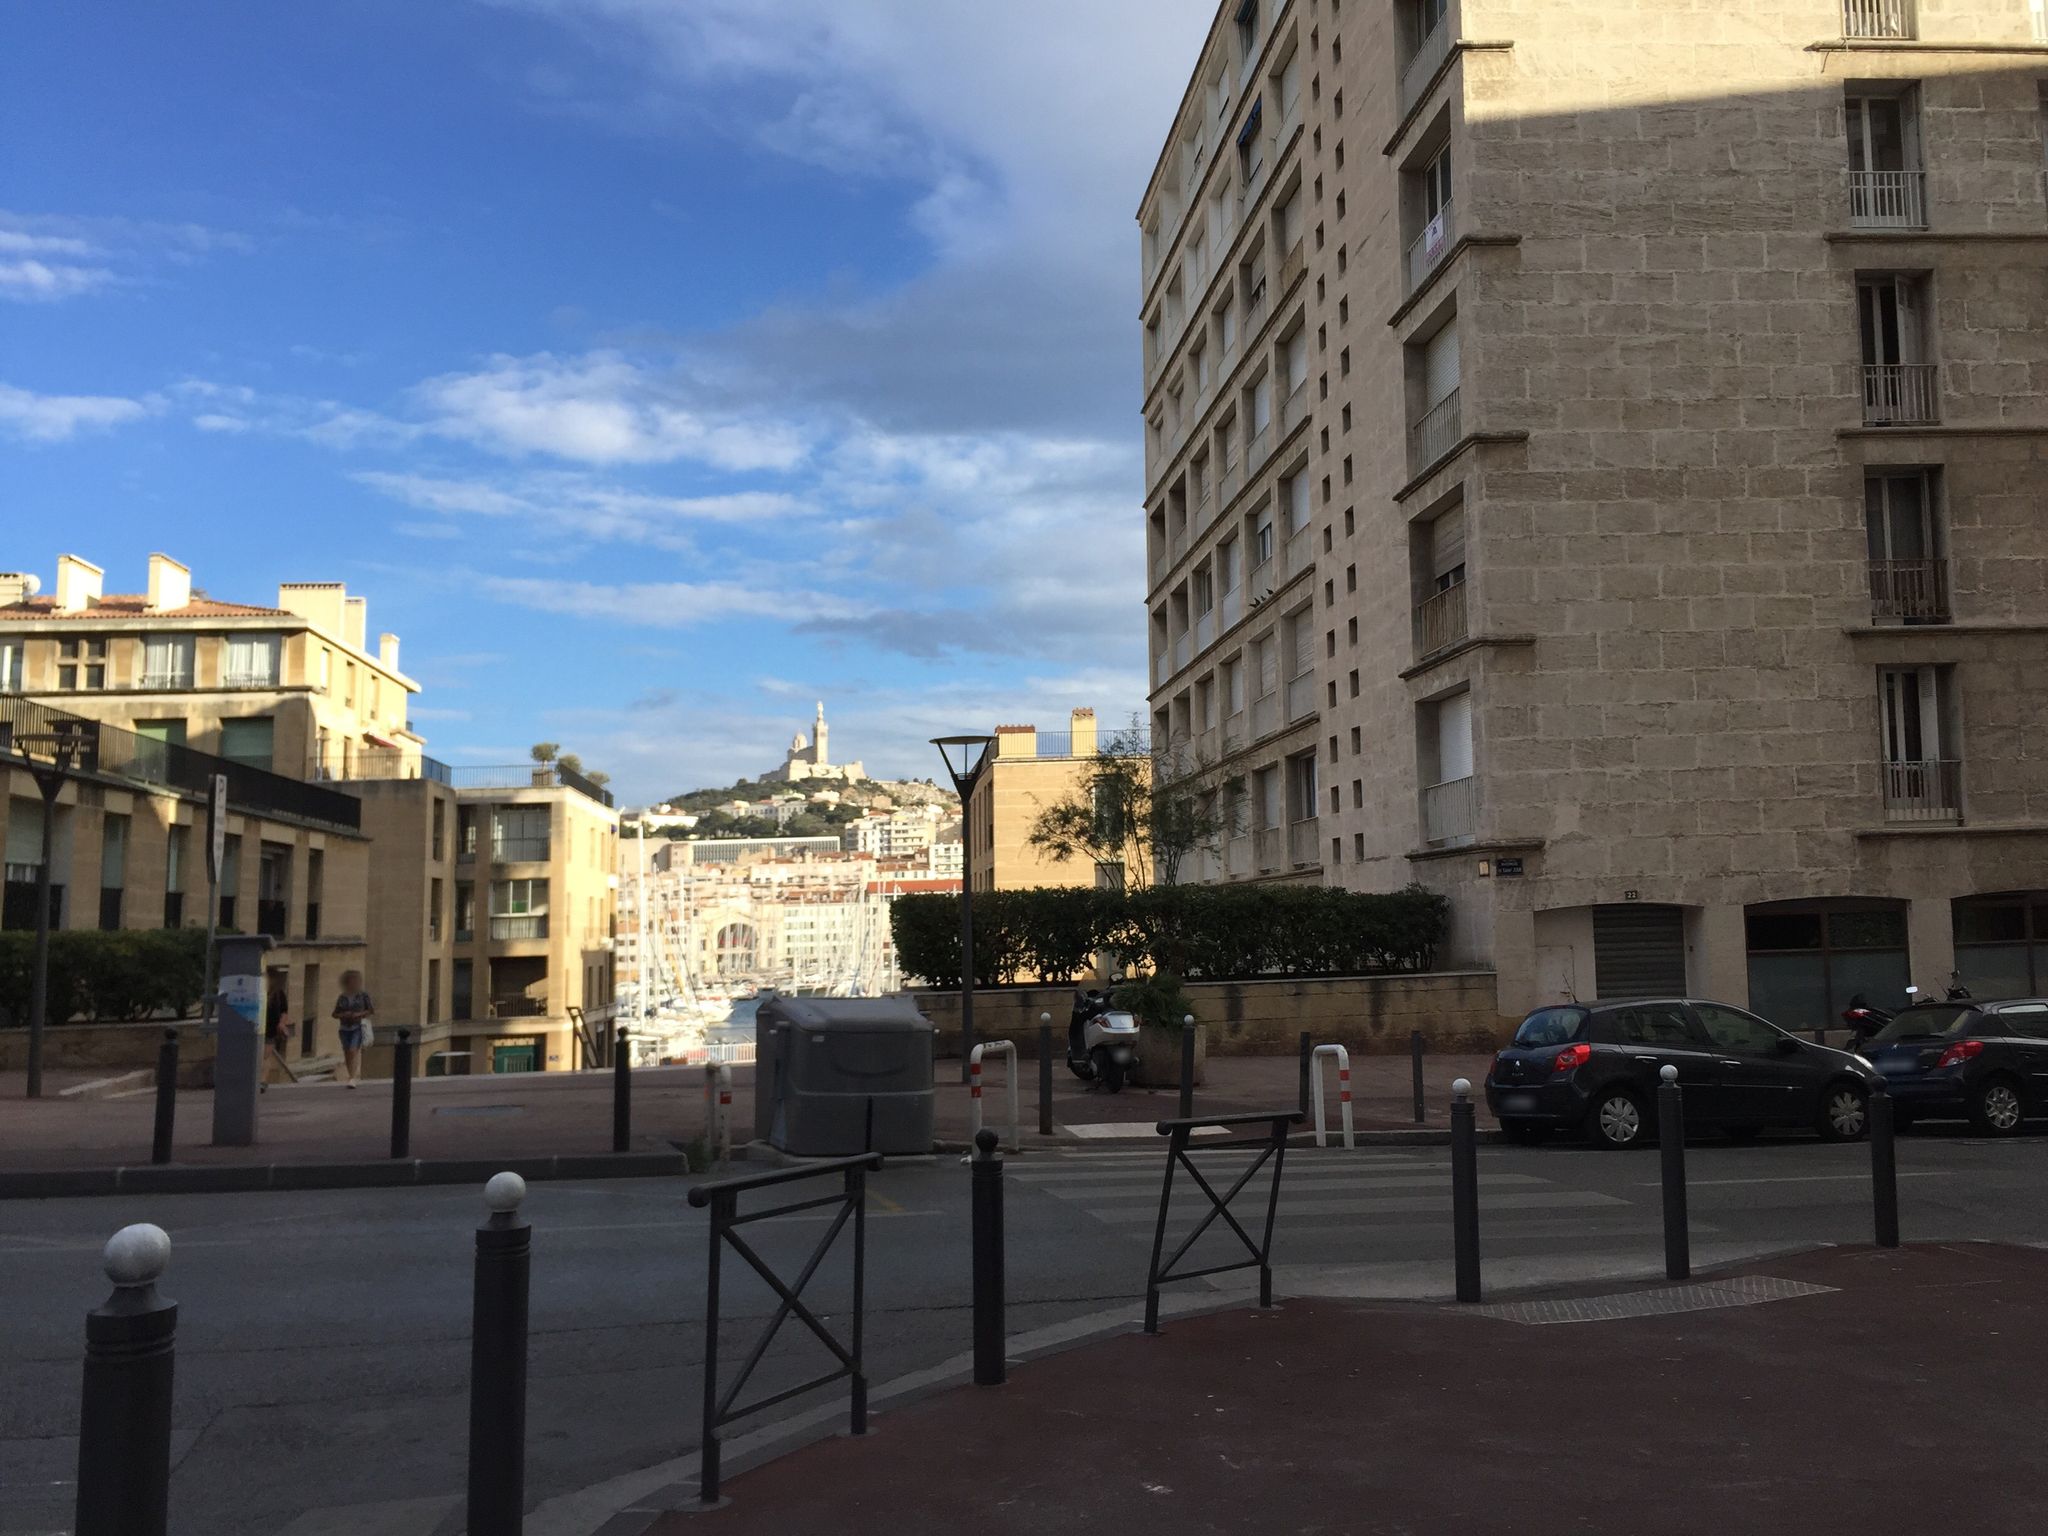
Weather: clear
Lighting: day
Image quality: good
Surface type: walking surface
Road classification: steps, residential, pedestrian
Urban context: urban centre
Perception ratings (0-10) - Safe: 1.86, Lively: 8.13, Beautiful: 7.59, Boring: 6.2, Depressing: 5.89, Wealthy: 9.01